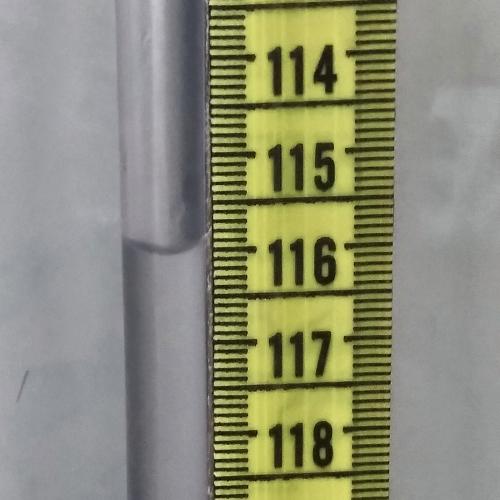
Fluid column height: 116.0 cm